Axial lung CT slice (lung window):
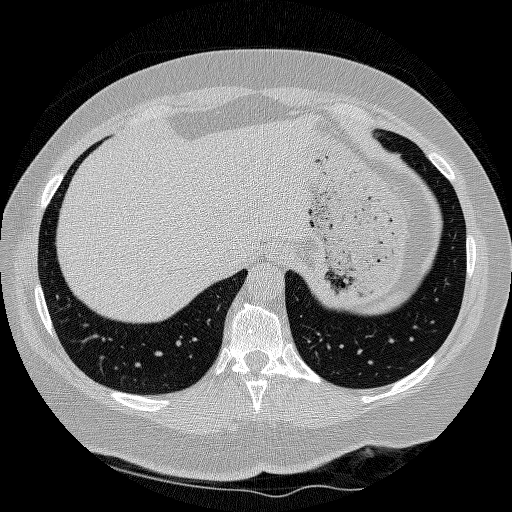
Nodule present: no